Aerial crown-view tile of a tropical tree (Barro Colorado Island, Panama), acquired 20250317:
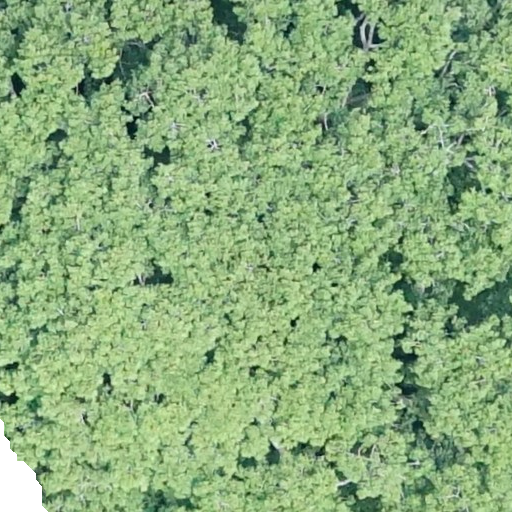
Species: Ceiba pentandra
GBIF accepted scientific name: Ceiba pentandra
Crown area: 909.358 m²